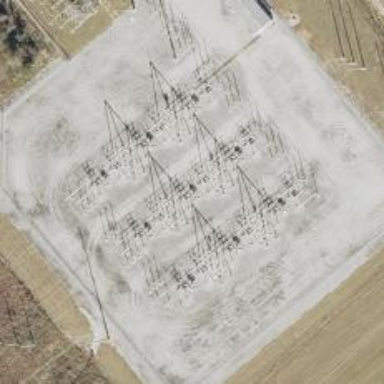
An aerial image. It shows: Switch for power supply.